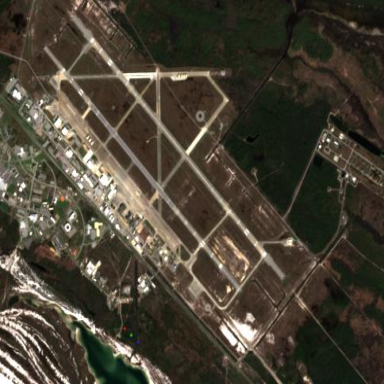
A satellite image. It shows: Military airfield located within larger aerodrome area.